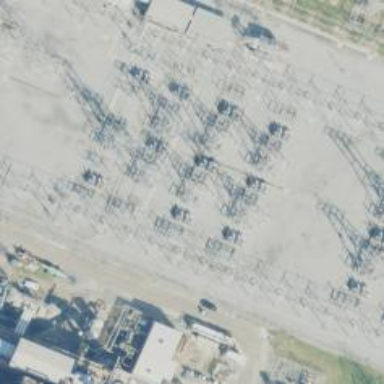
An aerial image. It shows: Switch for power supply.